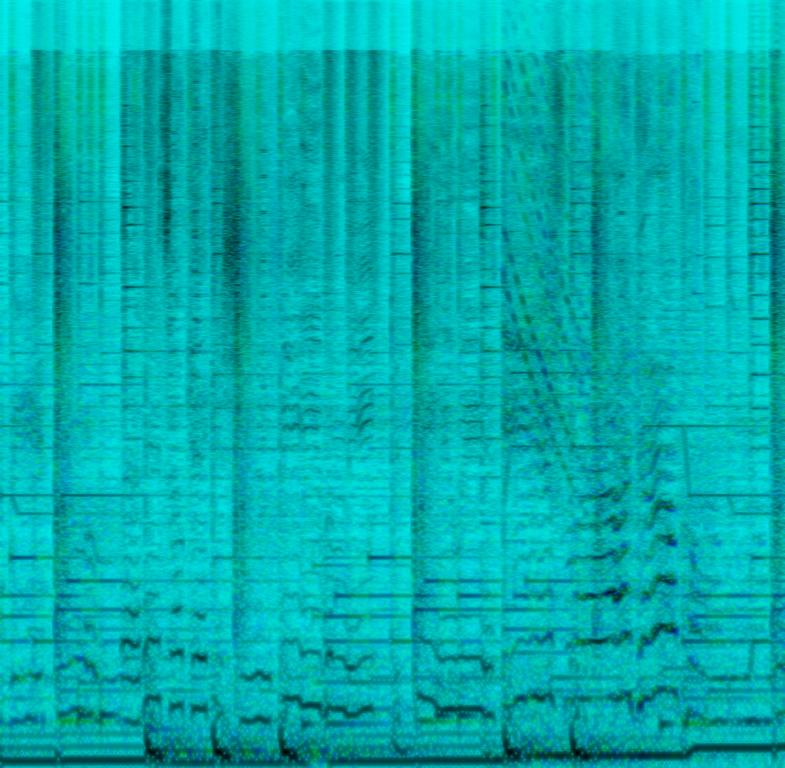
The low quality recording features a R&B song that consists of passionate male vocals, alongside background harmonizing male vocals, singing over tinny bells melody, synth strings melody, tinny high pitched synth lead melody, shimmering hi hats, gliding bass, punchy kick and claps. It sounds passionate and emotional, even though the mix of the song is poor.